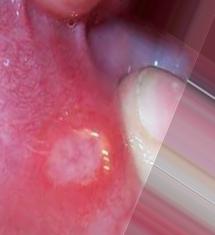
Condition: Mouth Ulcer